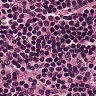
Metastatic tissue present: no